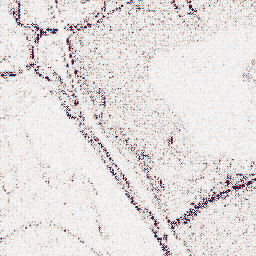
Category: wavelet
Decomposition family: wavelet_dwt
Decomposition parameters: wavelet: db2
level: 1
Upsampling method: regularized
Upsampling parameters: scale: 4
lambda_reg: 0.01
Upsampling scale: 4